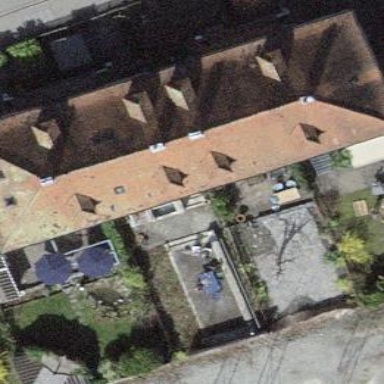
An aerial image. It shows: Residential terrace building with hipped roof shape.